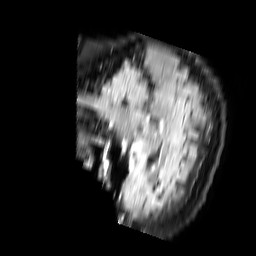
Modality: FLAIR
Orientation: sagittal
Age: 43
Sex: female
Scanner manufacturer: philips
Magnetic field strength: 3 T
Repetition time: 11 s
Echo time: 0.12 s